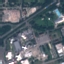
Land use / land cover class: Industrial